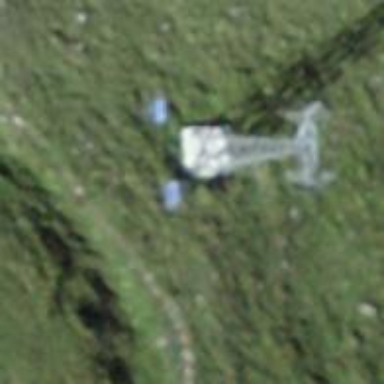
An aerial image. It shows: Pylon used for aerialway.